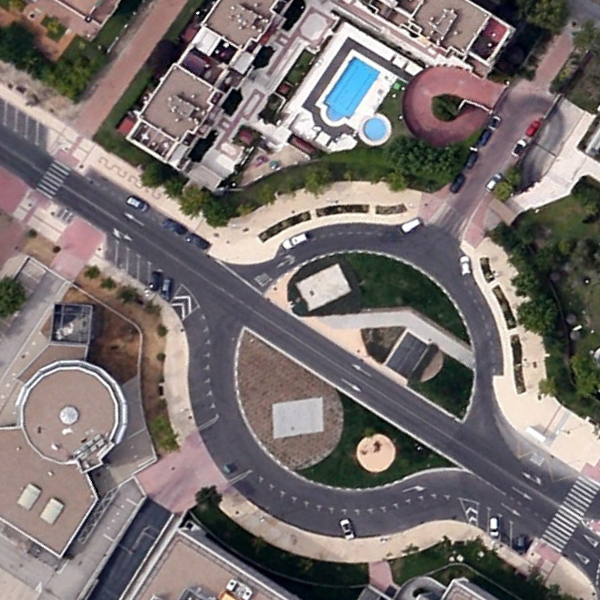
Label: Square